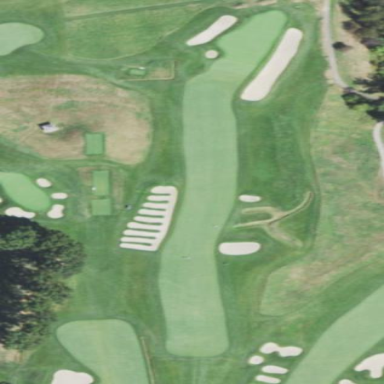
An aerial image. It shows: Golf fairway surrounded by grass.